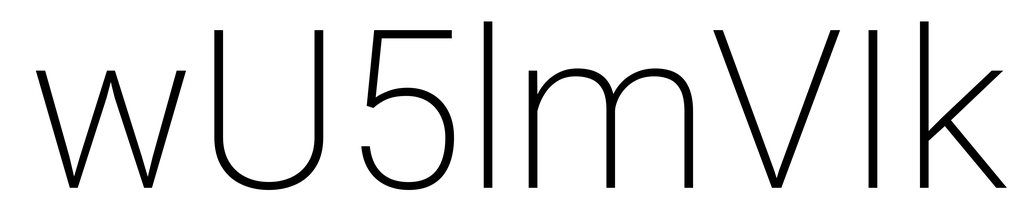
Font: Roboto_ExtraLight